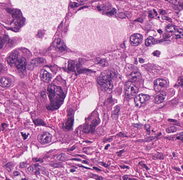
Tumor epithelial tissue: yes
Tumor-associated stroma tissue: yes
Normal tissue: no